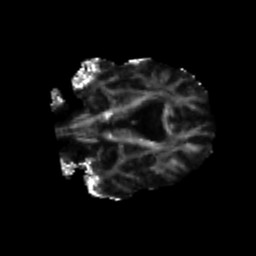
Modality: FA
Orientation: coronal
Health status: ill
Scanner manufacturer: siemens
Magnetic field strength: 3 T
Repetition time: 6.8 s
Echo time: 0.097 s